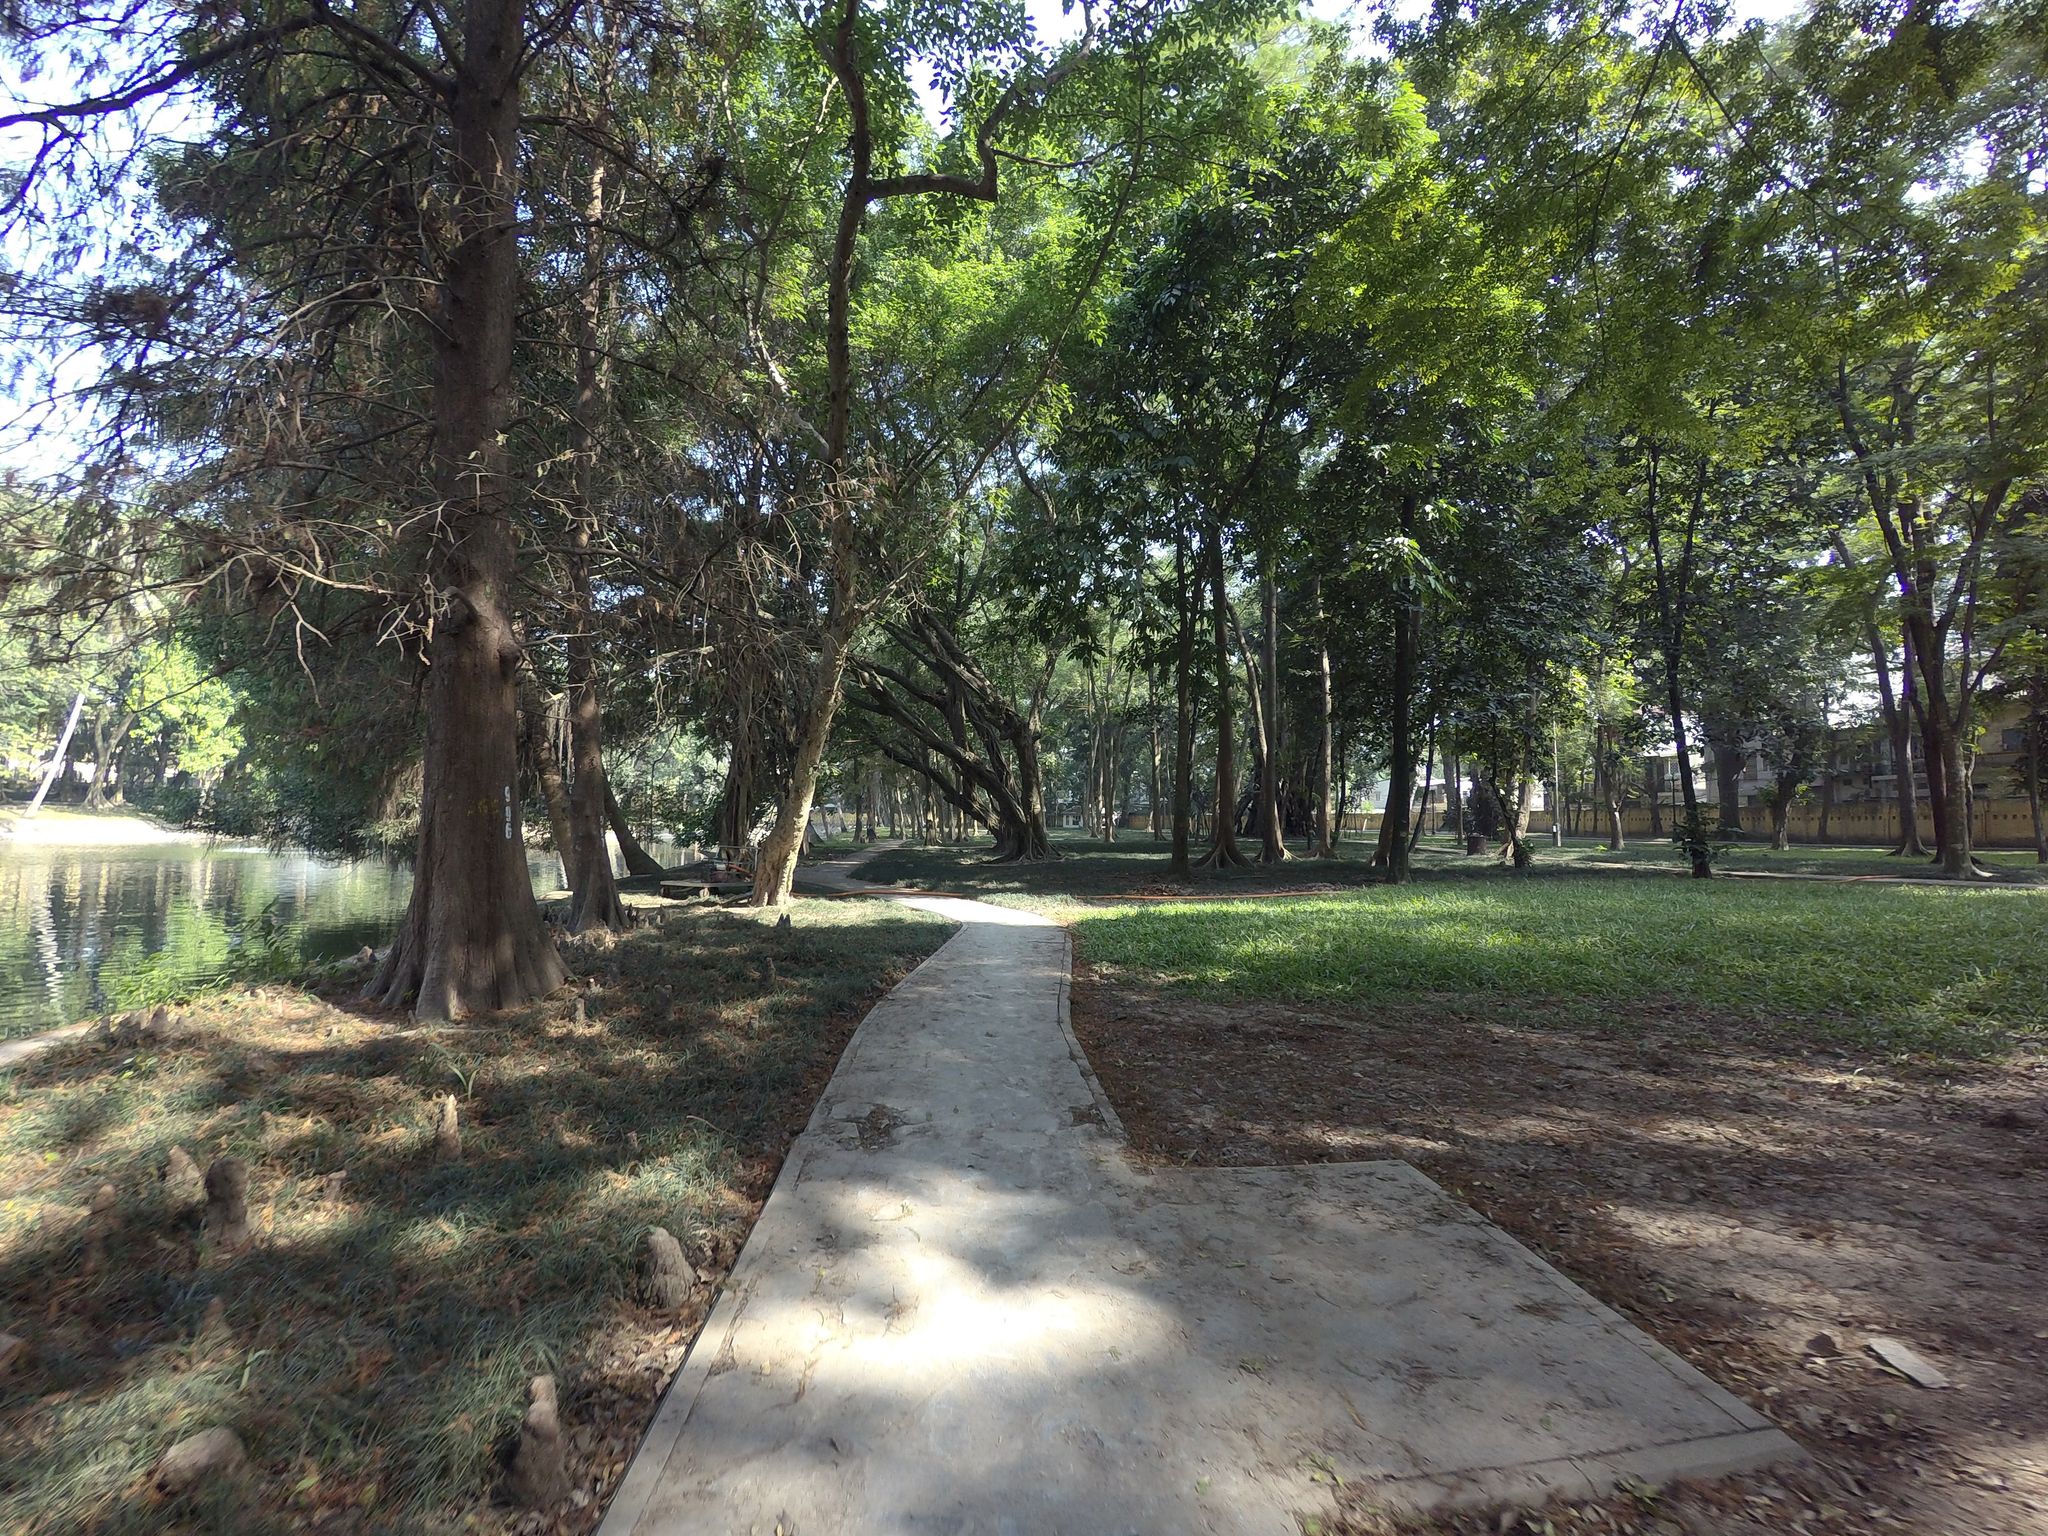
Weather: clear
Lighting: day
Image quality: slightly poor
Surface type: walking surface
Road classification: footway
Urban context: urban centre
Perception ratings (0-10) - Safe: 6.71, Lively: 3.21, Beautiful: 8.44, Boring: 3.87, Depressing: 4.8, Wealthy: 8.34